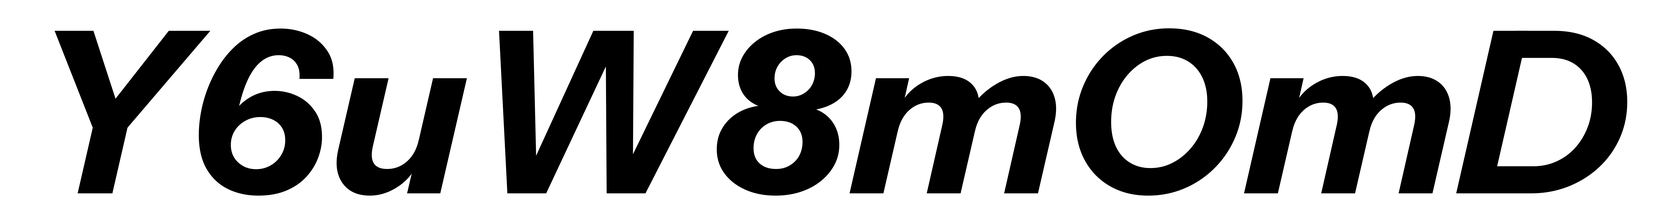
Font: InstrumentSans-Italic_Bold_Italic